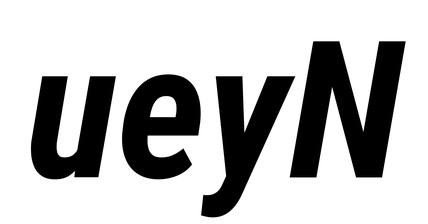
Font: Roboto-Italic_Condensed_Bold_Italic